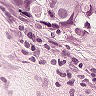
Metastatic tissue present: yes